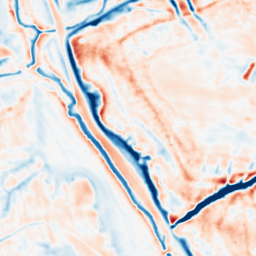
Category: multiscale
Decomposition family: dog_multiscale
Decomposition parameters: sigma_ratio: 1.4
n_scales: 5
base_sigma: 1
Upsampling method: bicubic
Upsampling parameters: scale: 4
Upsampling scale: 4